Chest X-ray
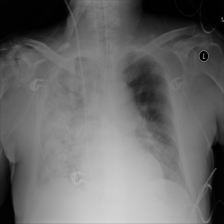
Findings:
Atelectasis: negative
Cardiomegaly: negative
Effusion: negative
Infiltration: negative
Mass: negative
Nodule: negative
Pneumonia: negative
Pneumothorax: negative
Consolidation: negative
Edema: negative
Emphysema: negative
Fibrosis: negative
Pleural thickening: negative
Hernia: negative